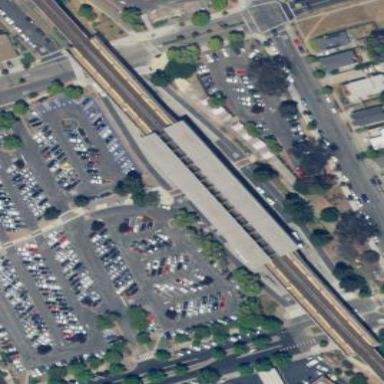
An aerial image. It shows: Train station building.